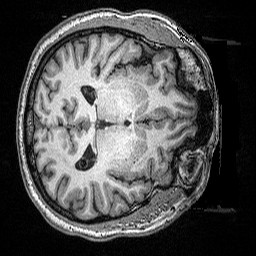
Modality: T1w
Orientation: axial
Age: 47
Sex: male
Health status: ill
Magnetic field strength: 3 T
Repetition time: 2.53 s
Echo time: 0.00331 s